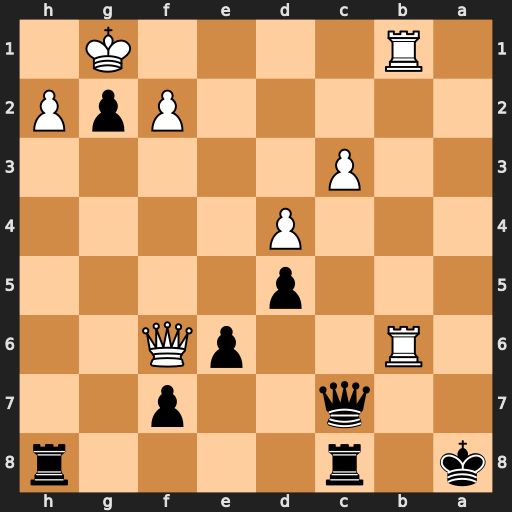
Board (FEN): k1r4r/2q2p2/1R2pQ2/3p4/3P4/2P5/5PpP/1R4K1
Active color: b
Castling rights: -
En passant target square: -
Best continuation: Qxh2#